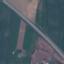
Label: Highway